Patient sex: M
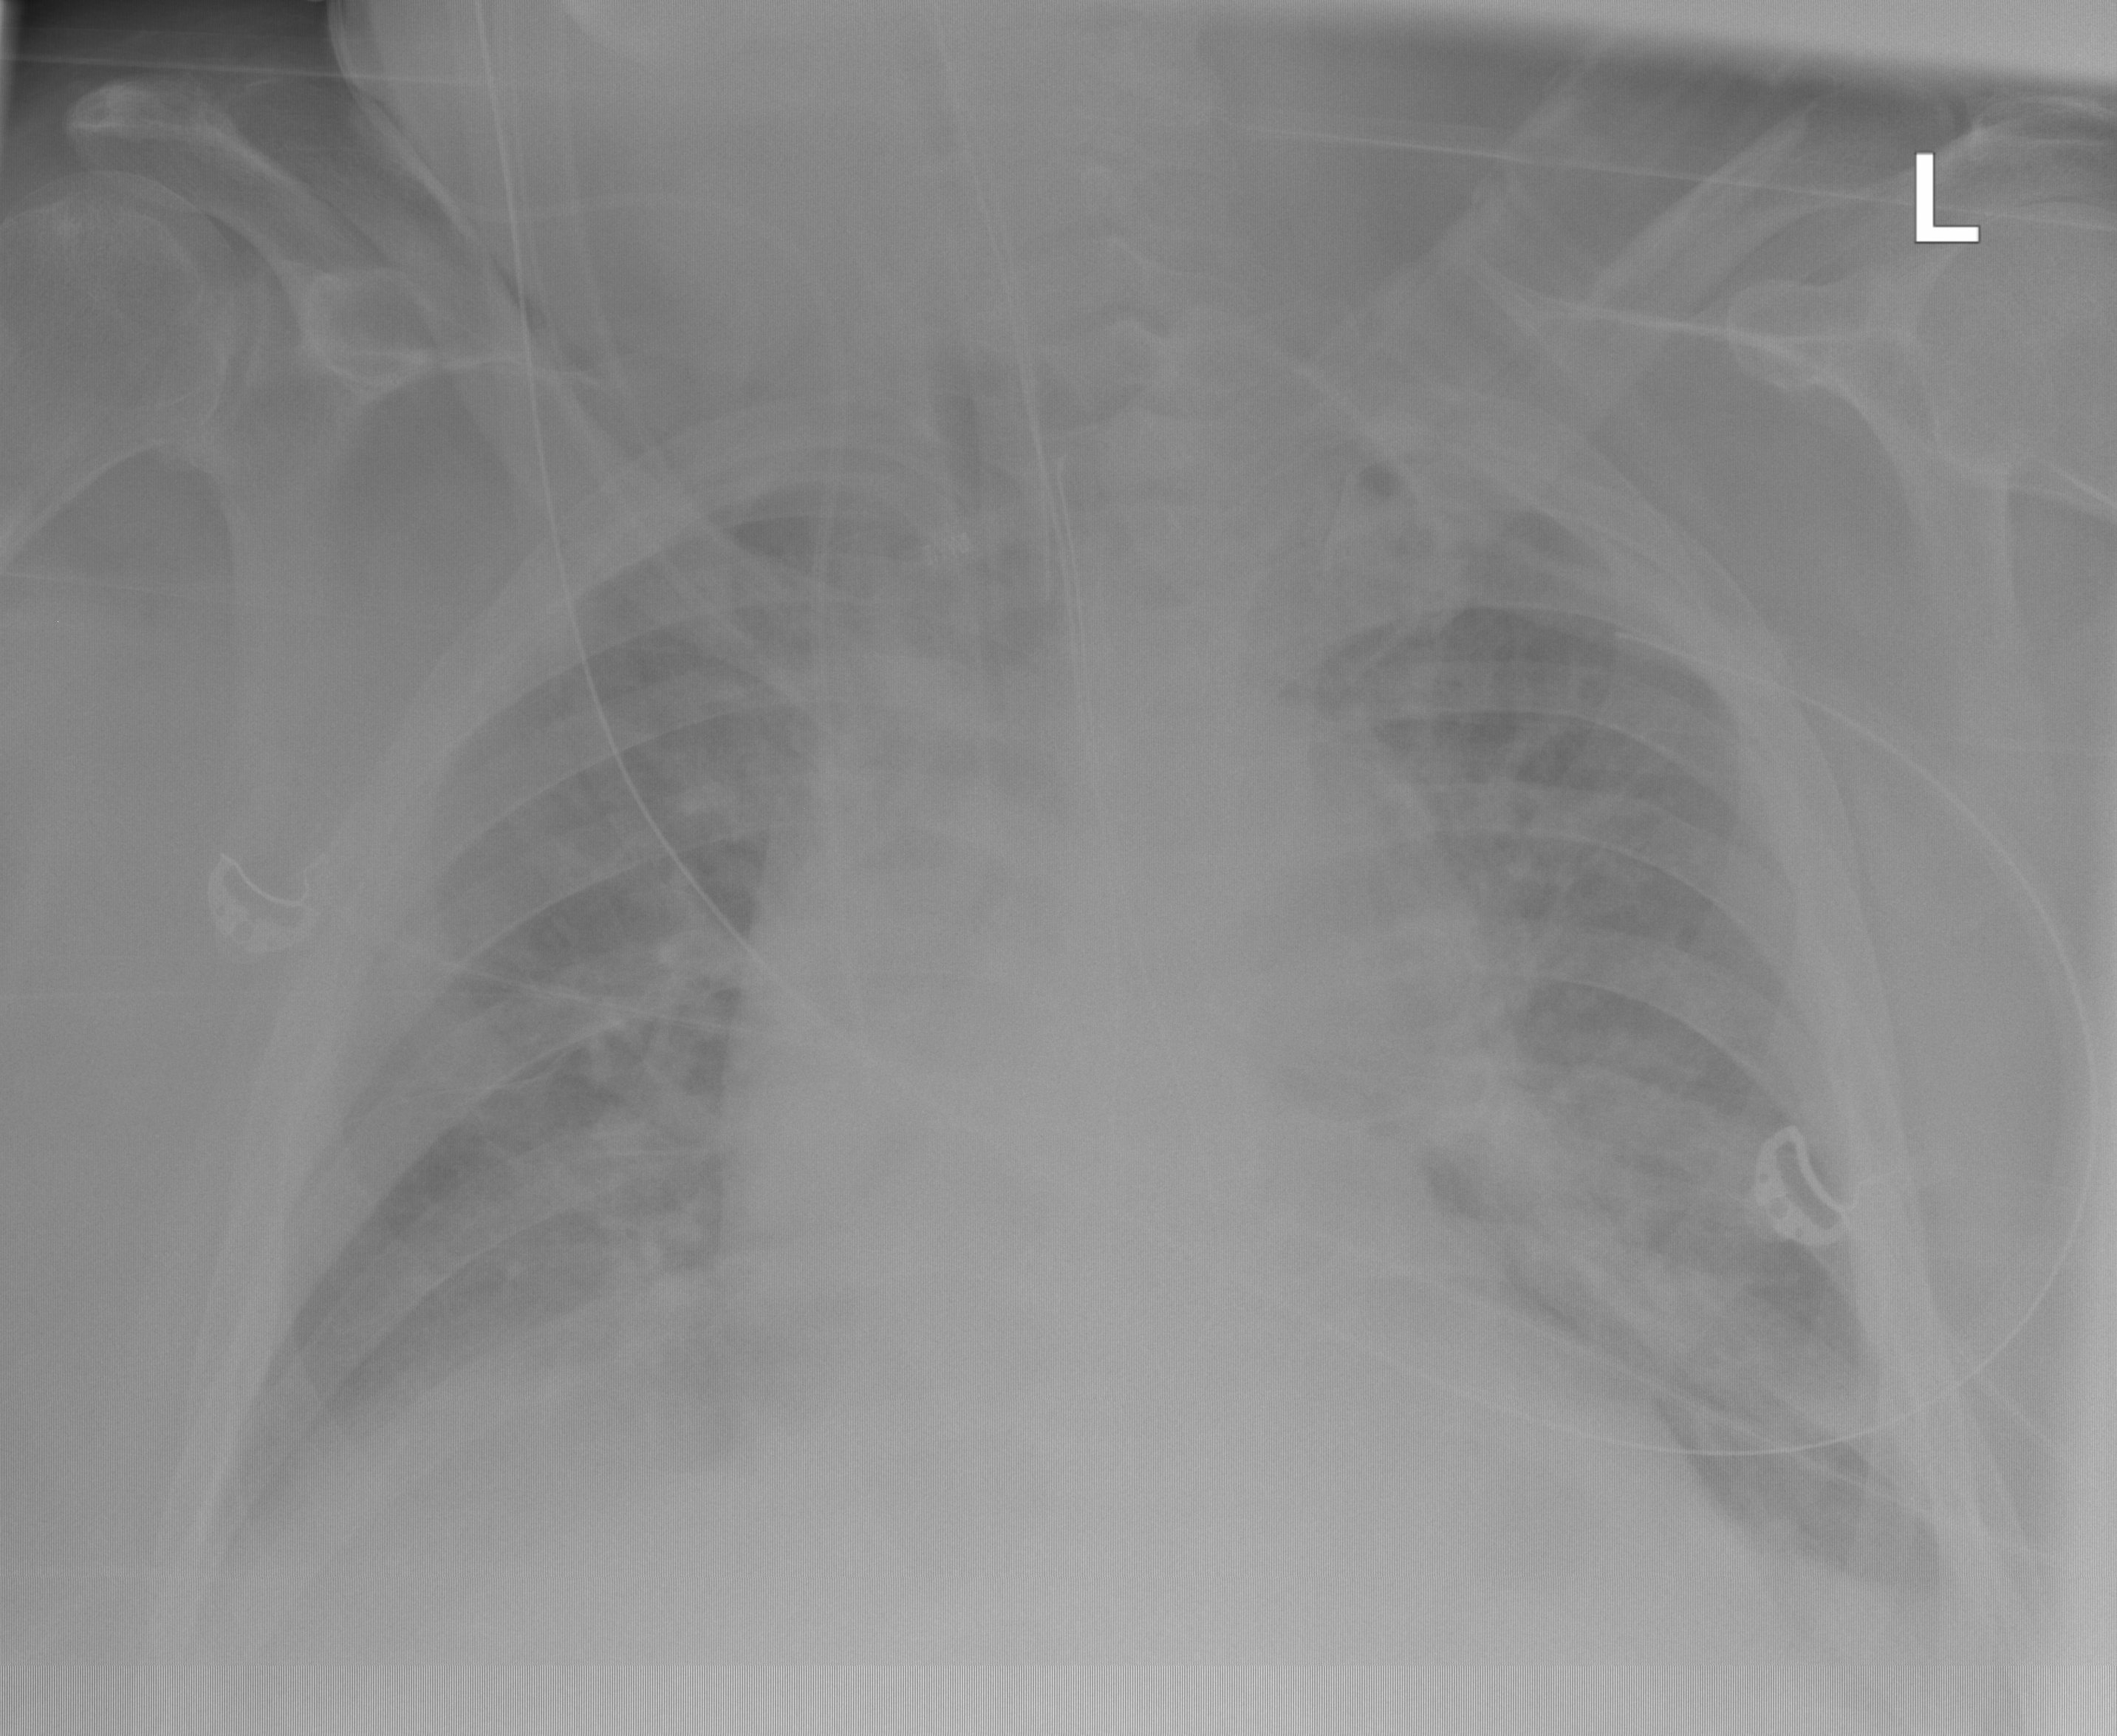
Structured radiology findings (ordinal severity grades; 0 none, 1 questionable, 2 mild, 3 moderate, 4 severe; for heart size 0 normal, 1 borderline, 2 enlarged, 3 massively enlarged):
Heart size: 2
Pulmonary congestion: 0
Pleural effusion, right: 0
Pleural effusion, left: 0
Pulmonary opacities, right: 1
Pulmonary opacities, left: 2
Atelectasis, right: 2
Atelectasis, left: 0